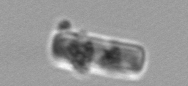
Label: Guinardia_delicatula